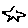
Label: star